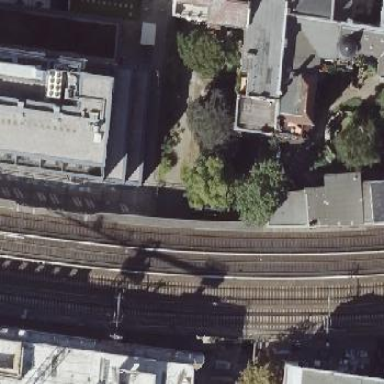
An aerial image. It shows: Viaduct building with flat roof.